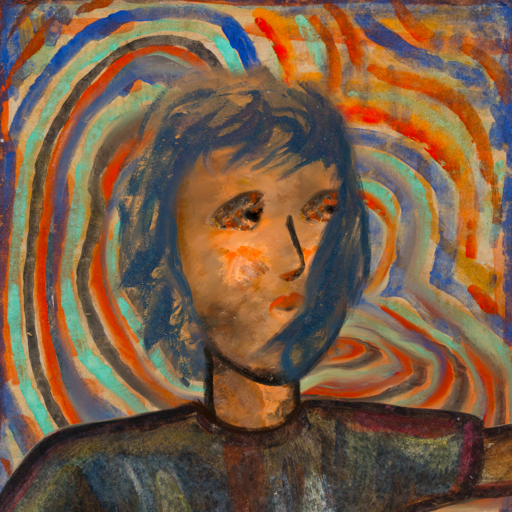
Background: Sisters, Head And Neck Side: Gypsy_Queen, Face Side: Gypsy_Queen, Bust: Mosgoul, Hair Side: In_The_Sun, Head Accessory: Blank, Second Necklace: Blank, Necklace: Blank, Baby: Blank